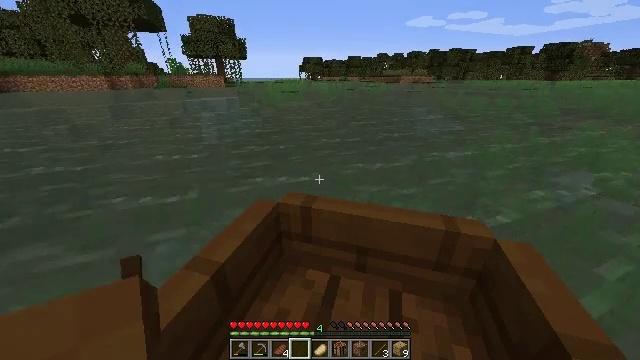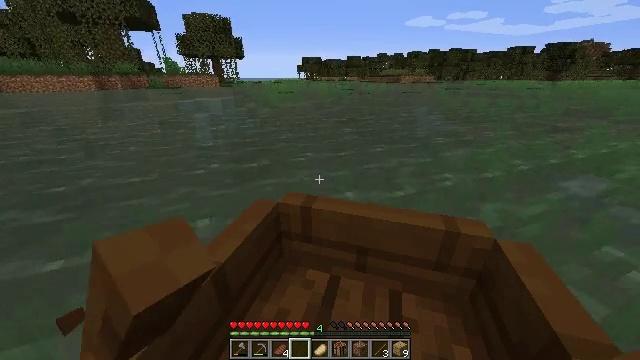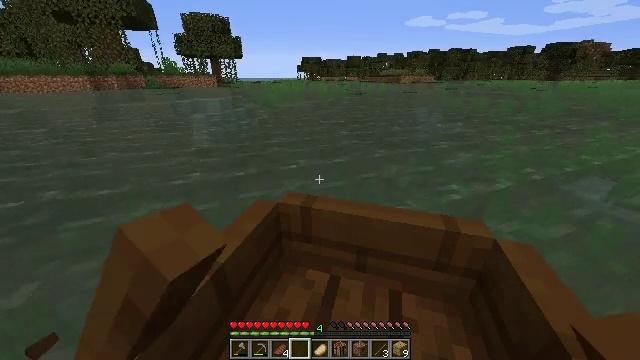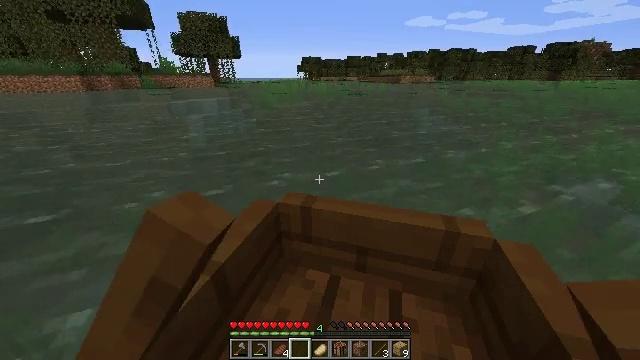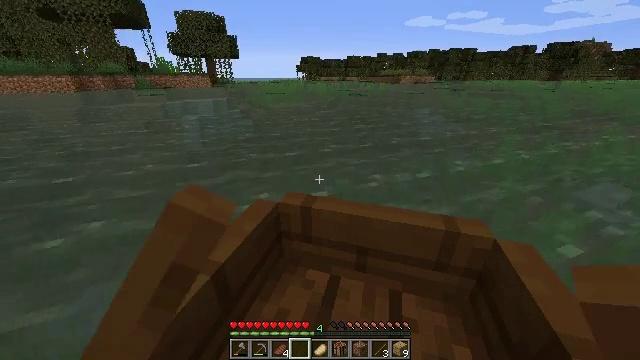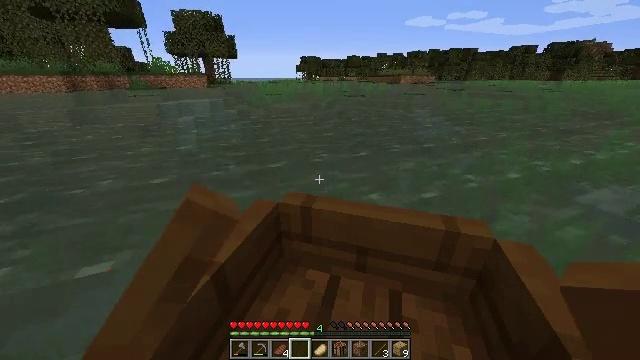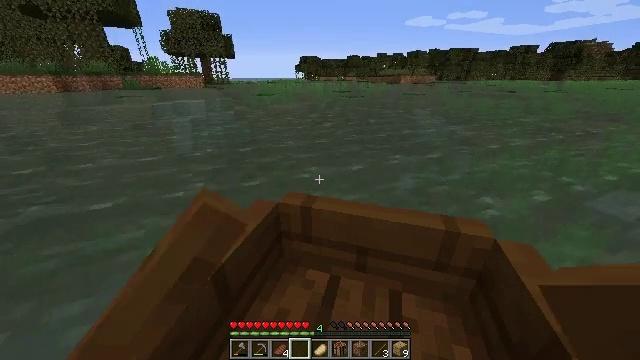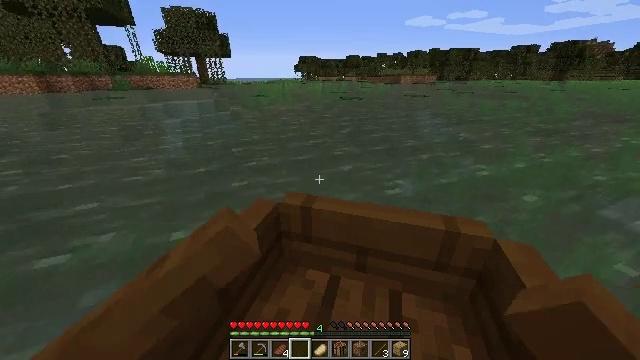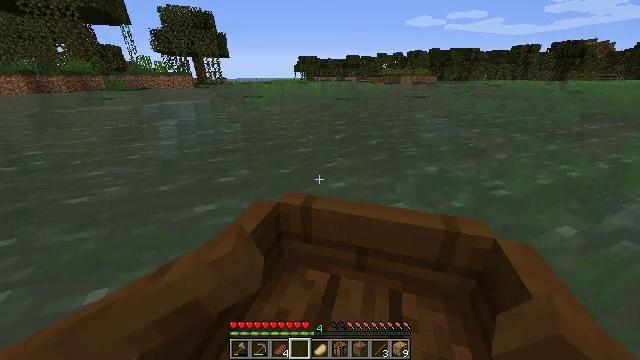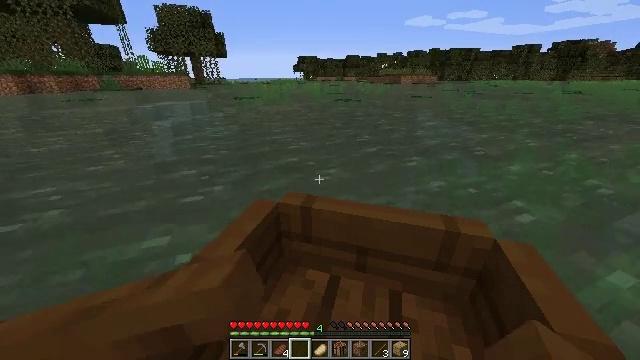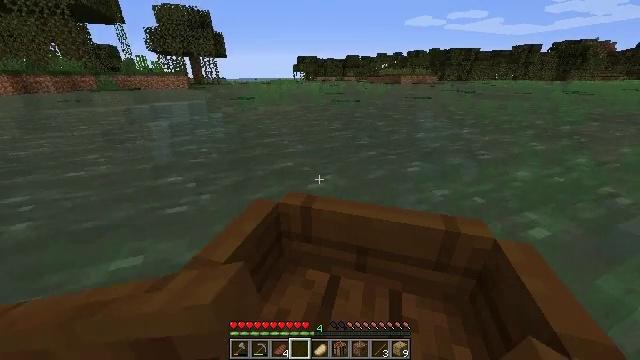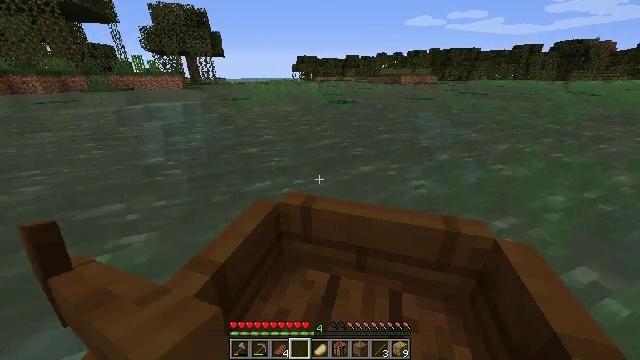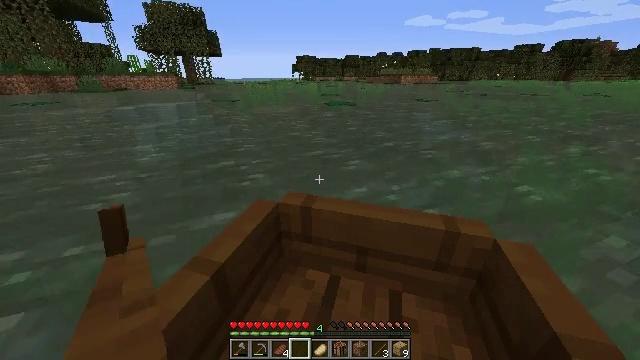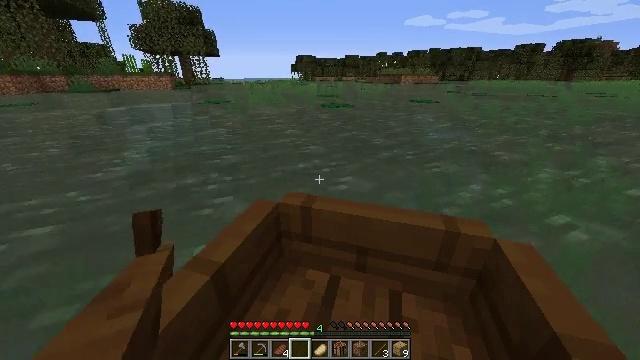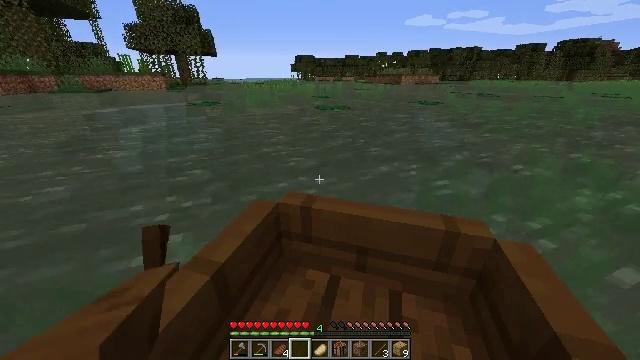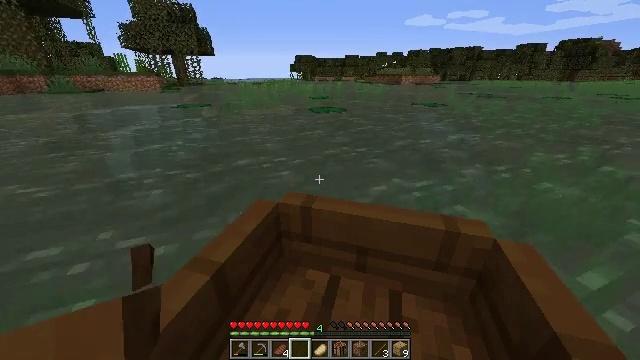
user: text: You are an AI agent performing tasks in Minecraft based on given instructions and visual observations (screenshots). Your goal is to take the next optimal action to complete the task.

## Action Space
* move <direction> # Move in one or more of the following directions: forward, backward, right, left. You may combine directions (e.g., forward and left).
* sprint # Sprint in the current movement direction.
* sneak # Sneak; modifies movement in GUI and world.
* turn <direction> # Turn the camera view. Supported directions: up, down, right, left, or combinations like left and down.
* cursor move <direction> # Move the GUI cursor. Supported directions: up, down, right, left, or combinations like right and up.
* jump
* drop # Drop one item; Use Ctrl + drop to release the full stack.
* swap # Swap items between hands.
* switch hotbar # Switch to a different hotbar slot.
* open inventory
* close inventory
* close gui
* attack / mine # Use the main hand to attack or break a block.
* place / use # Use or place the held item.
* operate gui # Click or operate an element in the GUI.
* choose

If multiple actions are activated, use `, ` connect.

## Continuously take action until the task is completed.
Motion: motion action
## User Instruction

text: Mine seagrass underwater.
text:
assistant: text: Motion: move forward, sprint, jump
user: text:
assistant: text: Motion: move forward, sprint, jump
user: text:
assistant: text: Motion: move forward, sprint, jump
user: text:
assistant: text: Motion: move forward, sprint, jump
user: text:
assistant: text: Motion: move forward, sprint, jump
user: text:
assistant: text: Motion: move forward, sprint, jump
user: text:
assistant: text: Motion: move forward, sprint, jump
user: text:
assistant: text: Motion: move forward, sprint, jump
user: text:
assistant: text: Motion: move forward, sprint, jump
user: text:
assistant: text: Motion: move forward, sprint, jump
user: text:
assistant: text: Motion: move forward, sprint, jump
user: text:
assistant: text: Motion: move forward, sprint, jump
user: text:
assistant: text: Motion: move forward, sprint, jump
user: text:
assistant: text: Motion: move forward, sprint, jump
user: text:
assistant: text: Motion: move forward, sprint, jump
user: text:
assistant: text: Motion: move forward, sprint, jump
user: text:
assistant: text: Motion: move forward, sprint, jump
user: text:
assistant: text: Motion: move forward, sprint, jump
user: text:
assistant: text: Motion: move forward, sprint, jump
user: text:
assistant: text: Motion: move forward, sprint, jump
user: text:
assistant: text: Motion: move forward, sprint, jump
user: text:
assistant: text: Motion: move forward, sprint, jump
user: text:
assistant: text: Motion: move forward, sprint, jump
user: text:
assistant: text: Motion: move forward, sprint, jump
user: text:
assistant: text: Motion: move forward, sprint, jump
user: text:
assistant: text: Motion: move forward, sprint, jump
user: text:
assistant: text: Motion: move forward, sprint, jump
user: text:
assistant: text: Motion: move forward, sprint, jump
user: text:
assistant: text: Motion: move forward, sprint, jump
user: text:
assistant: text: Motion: move forward, sprint, jump